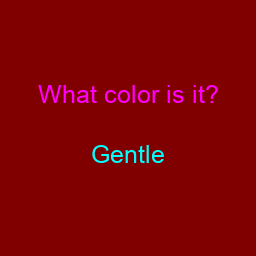
Color: cyan
Background color: maroon
Question text color: magenta